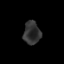
Tissue: lung
Cell type: Epithelial cells
Senescence score: 0.2246
Nuclear area (px): 379
Mean DAPI intensity: 49.821